Question: This is the situation as it is:
I'm receiving data from an XML API. This data sometimes contains a special apostrophe character, which causes my parser to crash. This crash only occurs when I read the data from a local file. When I read the data from the stream there is no crash, but I don't get a DOM tree either: it exits without notifying me.
Below you will find a list of attempts we've made to make things work:
'''
// Does not work
var web = new WebClient();
web.Encoding = Encoding.UTF8;
var response = web.DownloadString("http://thetvdb.com/api/apikey/series/" + show.TVDBID + "/");
var tree = XDocument.Parse(response);
// Works
var doc = new XmlDocument();
doc.Load("C:\Test\test.xml");
var response = doc.InnerXml;
var tree = XDocument.Parse(response);
// Works
var xmlDoc = XDocument.Parse(File.ReadAllText("c:\Test\test.xml", System.Text.Encoding.UTF8));
var xmlDoc = XDocument.Load("C:\Test\test.xml");
var tree = xmlDoc;
// Does not work
var web = new WebClient();
web.Encoding = Encoding.UTF8;
web.DownloadFile("http://thetvdb.com/api/apikey/series/" + show.TVDBID + "/", "C:\test.xml");
var tree = XDocument.Load("C:\test.xml");
// Does not work
var web = new WebClient();
web.Encoding = Encoding.UTF8;
var data = web.DownloadData("http://thetvdb.com/api/apikey/series/" + show.TVDBID + "/");
var response = Encoding.UTF8.GetString(data);
var tree = XDocument.Parse(response);
'''
I determine whether or not something works depending on if it reaches the breakpoint in the first line of this loop:
'''
if (root != null) {
var lastupdate = root.Element("Series").Element("lastupdated").Value;
foreach (var epi in tree.Descendants("Episode")) {
var season = epi.Element("SeasonNumber").Value; // Breakpoint here
}
}
'''
The crashes happen when the parser encounters this apostrophe:

When I replace this character with my own manually entered apostrophe or with '&#39', there is no more error thrown and it continues untill the next one.
When I view the source page of the API request in firefox and chrome, it tells me the encoding is UTF-8 and code examples on the API wiki also show UTF-8 in the header.
This is where I am so far. Any ideas?
I just noticed that my result string from the API query only contains a '<Series></Series>' tag according to the XML/Text/HTML visualizer during debugging, and no '<Episode></Episode>' ones. However, when I execute the same query in my browser it shows me both. Is this possible? When I look at it trough Postman, it shows the episodes.
Update:
When I use Unicode as encoding, I don't receive any warnings and I'm able to completely parse the local xml file! I'm not an encoding expert, are there any downsides to using Unicode?
When using unicode for the stream of data, I get a bunch of asian characters.
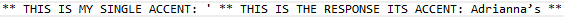
Answer: It has to do with the encoding of your data. This allows you to get raw binary (so no problems with encoding).
'''
WebClient myWebClient = new WebClient();
byte[] data = myWebClient.DownloadData(uri);
string xmlContents = Encoding.UTF8.GetString(data);
'''
Following your most recent developments with Unicode I would say that the data is actually encoded in UTF-16. Unicode is not an encoding type, it's essentially just a coded character set - i.e. a set of characters and a mapping between the characters and integer code points representing them. When you "encode something in Unicode" it usually means UTF-16. Anyway, glad that your problem is solved!